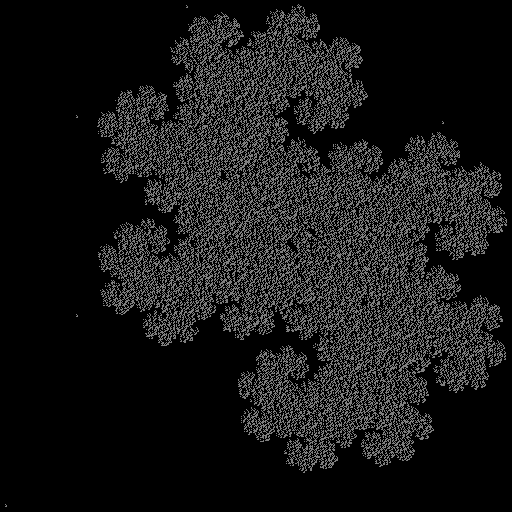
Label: dragon_curve